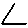
Label: triangle